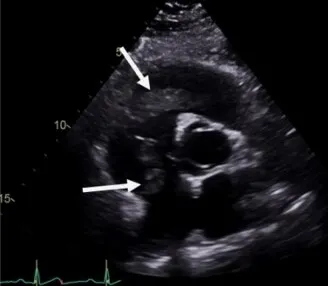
Two-dimensional transthoracic echocardiography reveals multiple thrombi in the right cavities :parasternal short axis view showing one thrombus in the right atrium close to the septal leaflet of the tricuspid valve.
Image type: radiology (ultrasound)